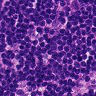
Metastatic tissue present: no